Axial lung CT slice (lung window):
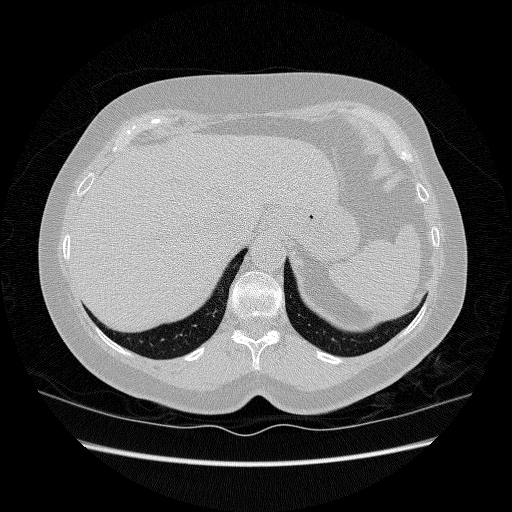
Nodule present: no